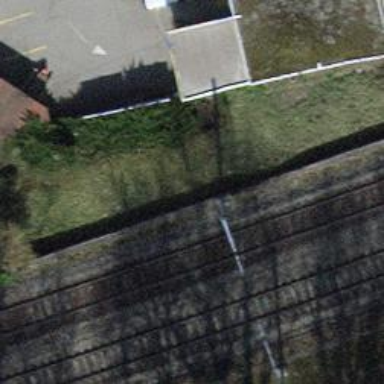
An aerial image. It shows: Railway milestone.